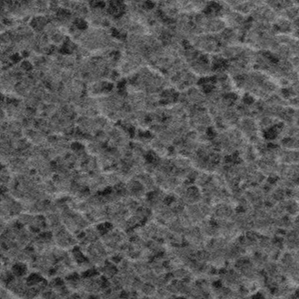
Label: frost